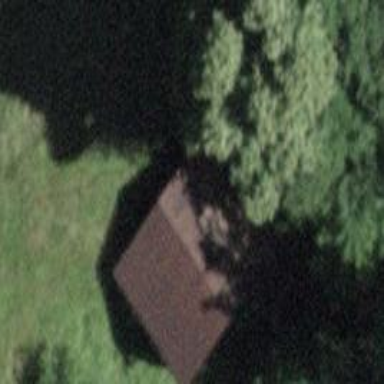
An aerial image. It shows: Barn.